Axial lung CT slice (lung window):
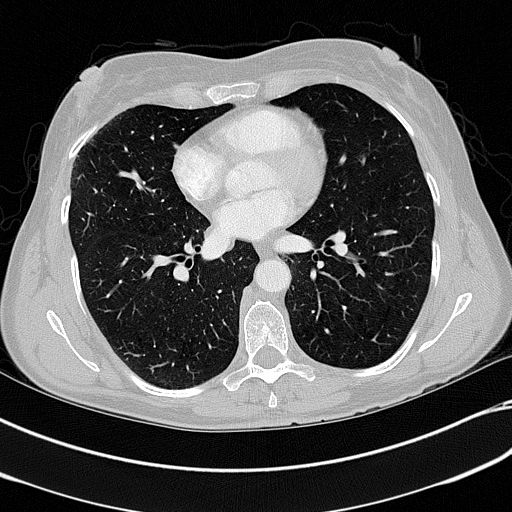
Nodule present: no